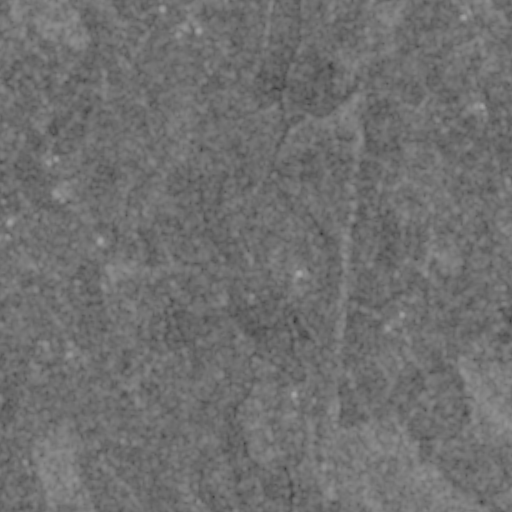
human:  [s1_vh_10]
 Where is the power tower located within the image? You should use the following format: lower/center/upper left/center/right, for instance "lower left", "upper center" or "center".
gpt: The power tower is located in the upper left of the image.
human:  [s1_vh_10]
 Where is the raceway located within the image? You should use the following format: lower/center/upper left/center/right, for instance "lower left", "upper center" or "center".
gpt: The raceway is located in the upper right of the image.
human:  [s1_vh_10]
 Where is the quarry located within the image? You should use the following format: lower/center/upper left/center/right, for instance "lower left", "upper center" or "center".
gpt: There is no quarry in the image.

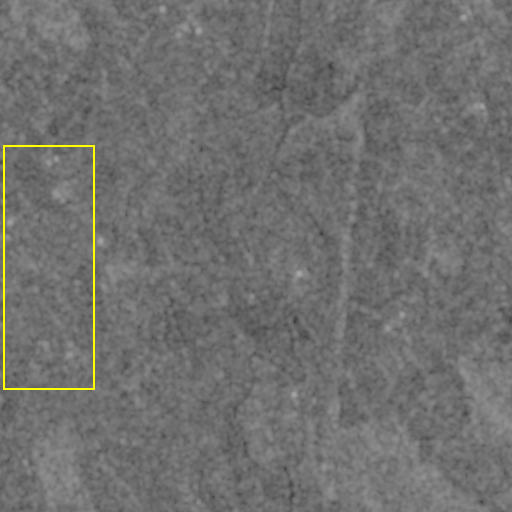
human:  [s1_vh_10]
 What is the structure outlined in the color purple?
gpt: There is no purple outline.
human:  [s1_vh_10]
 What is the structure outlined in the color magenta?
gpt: There is no structure outlined in magenta.